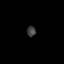
Tissue: skin
Cell type: Epithelial cells
Senescence score: 0.2682
Nuclear area (px): 94
Mean DAPI intensity: 61.34